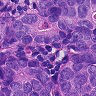
Metastatic tissue present: yes